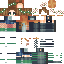
A female human skin with medium skin, wearing brown long hair dressed in a blue hoodie and black pants, featuring a closed mouth.